Question: I have a temp table that I'm reading from, and I want to look at one of the columns that only has two grade values - either a 3 or a 4 and build two new columns - one that holds the count of the 3's and the other to hold the count of the 4's - by a particular grouping. My code looks like this.
'''
Select Max(Counting) as Total
, student
, stdType
, Score3 = (SELECT count(*) from #tempBWMSHonors3 where score = '3')
, Score4 = (SELECT count(*) from #tempBWMSHonors3 where score = '4')
from #tempBWMSHonors3
group by student, stateID, grade, stdType
'''
I also embedded an image that show an example of my temp table and what I'm trying to achieve (as well as the result I am getting - but don't want).
[]
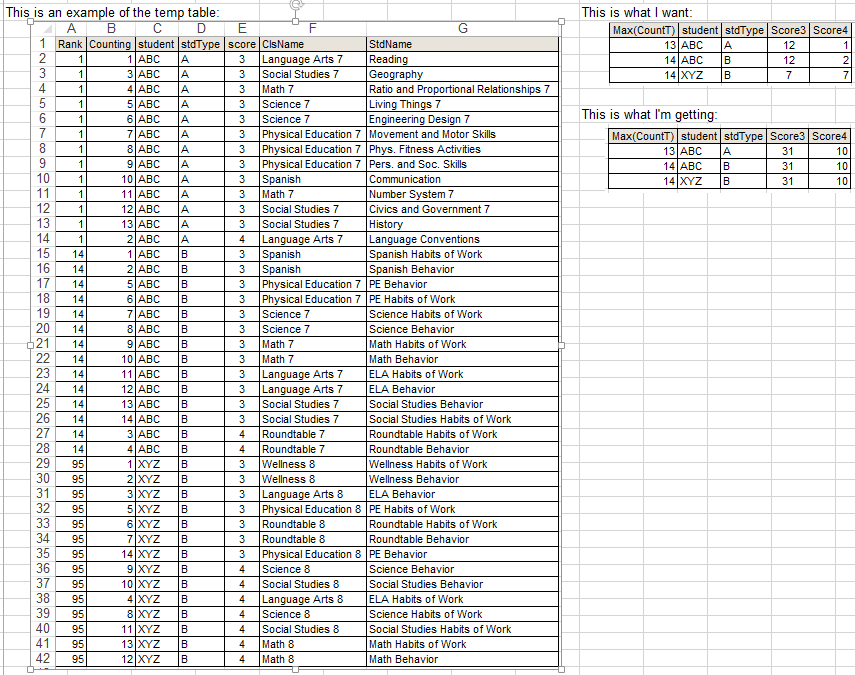
Answer: I think you just want conditional aggregation, not subqueries:
'''
select Max(Counting) as Total, student, stdType,
sum(case when score = '3' then 1 else 0 end) as Score3,
sum(case when score = '4' then 1 else 0 end) as Score4
from #tempBWMSHonors3
group by student, stdType;
'''
Note: if score is a number and not a string, then you should not use single quotes for the constant.